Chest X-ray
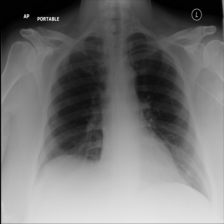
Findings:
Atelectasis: negative
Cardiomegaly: negative
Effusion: negative
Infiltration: negative
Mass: negative
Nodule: negative
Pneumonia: negative
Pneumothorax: negative
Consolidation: negative
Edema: negative
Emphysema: negative
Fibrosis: negative
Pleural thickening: negative
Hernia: negative